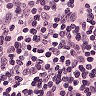
Metastatic tissue present: no